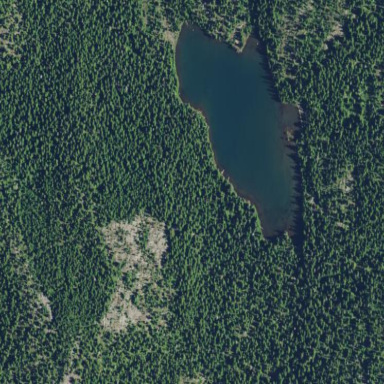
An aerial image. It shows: Serene lake.